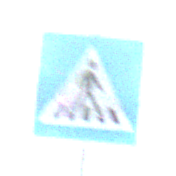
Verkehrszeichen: FussgaengerueberwegLinks
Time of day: MorningAfternoon
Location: Outdoor (Special)
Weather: Clear
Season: NotSpecified
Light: Natural